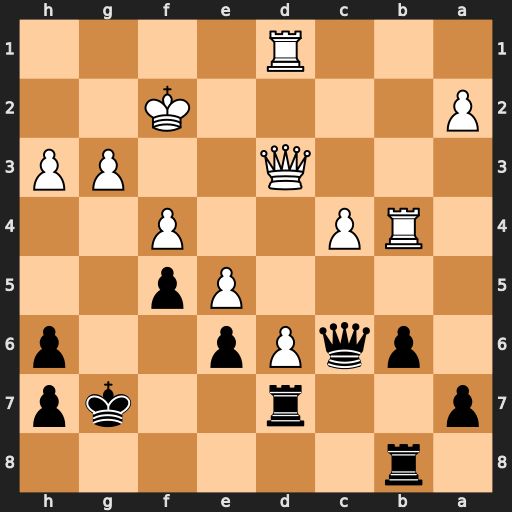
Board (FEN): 1r6/p2r2kp/1pqPp2p/4Pp2/1RP2P2/3Q2PP/P4K2/3R4
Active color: b
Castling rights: -
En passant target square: -
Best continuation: Qc5+ Kf3 Qxb4